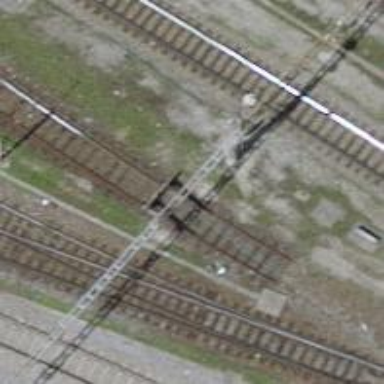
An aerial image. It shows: Railway buffer stop.